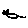
Label: cat